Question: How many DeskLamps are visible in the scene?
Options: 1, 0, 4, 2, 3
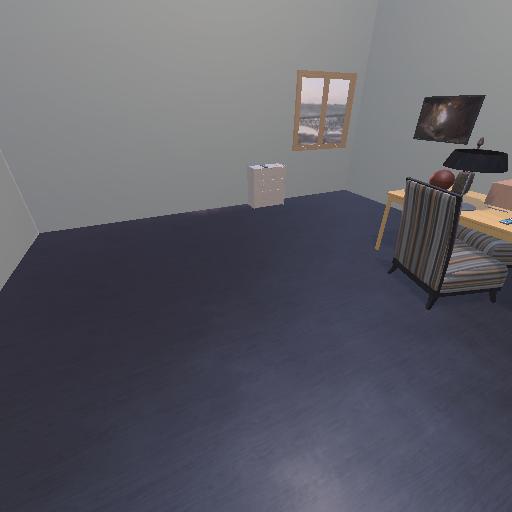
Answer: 1